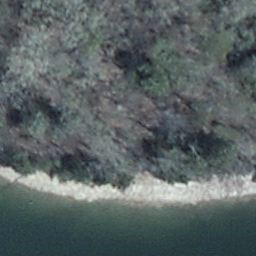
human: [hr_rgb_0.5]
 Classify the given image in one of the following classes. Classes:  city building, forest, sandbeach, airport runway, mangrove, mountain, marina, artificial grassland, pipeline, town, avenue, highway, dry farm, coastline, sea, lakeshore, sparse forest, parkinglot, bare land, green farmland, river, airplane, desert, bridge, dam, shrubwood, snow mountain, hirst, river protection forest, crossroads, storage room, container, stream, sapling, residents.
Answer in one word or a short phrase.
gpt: lakeshore